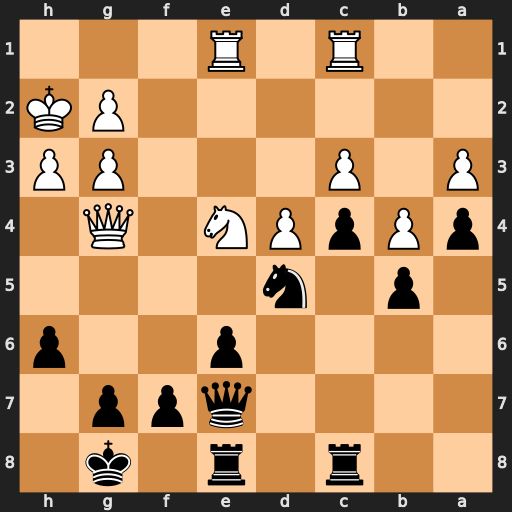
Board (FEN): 2r1r1k1/4qpp1/4p2p/1p1n4/pPpPN1Q1/P1P3PP/6PK/2R1R3
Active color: b
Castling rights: -
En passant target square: -
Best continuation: f5 Qf3 fxe4